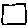
Label: square